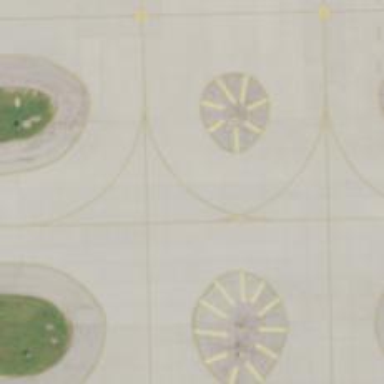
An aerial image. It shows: View of taxiway at the airport.